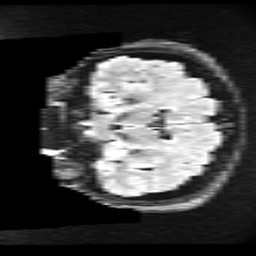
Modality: FLAIR
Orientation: coronal
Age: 42
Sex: female
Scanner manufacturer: ge
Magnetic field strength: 3 T
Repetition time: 11 s
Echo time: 0.1497 s